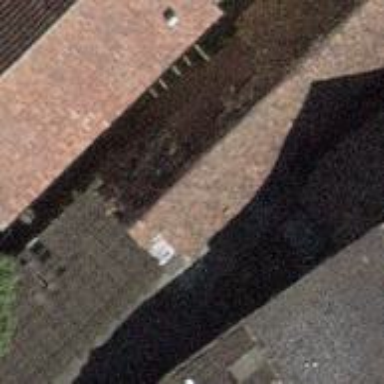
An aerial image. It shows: Building with tile roof.